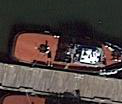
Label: Towing_vessel